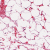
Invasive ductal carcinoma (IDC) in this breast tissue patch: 0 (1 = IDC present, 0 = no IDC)